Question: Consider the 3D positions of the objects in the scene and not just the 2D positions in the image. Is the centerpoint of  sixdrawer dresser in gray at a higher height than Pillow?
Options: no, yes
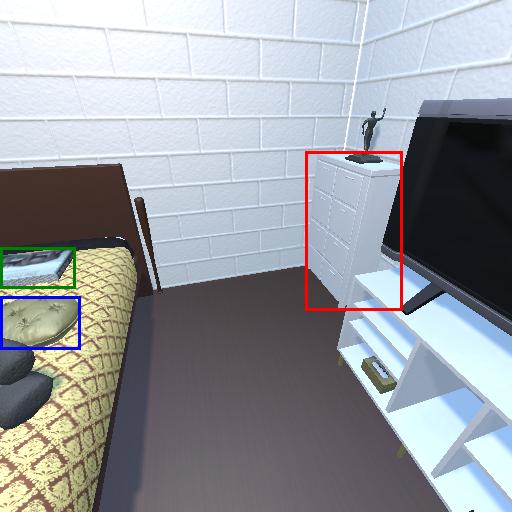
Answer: no